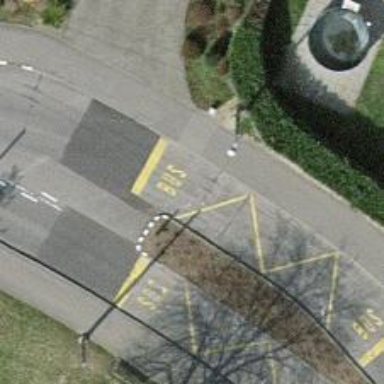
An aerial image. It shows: Bus stop for trolleybuses with designated stop position for public transport.